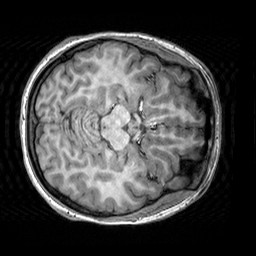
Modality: T1w
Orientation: axial
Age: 21
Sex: female
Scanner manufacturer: siemens
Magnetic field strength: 3 T
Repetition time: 2.3 s
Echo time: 0.00303 s